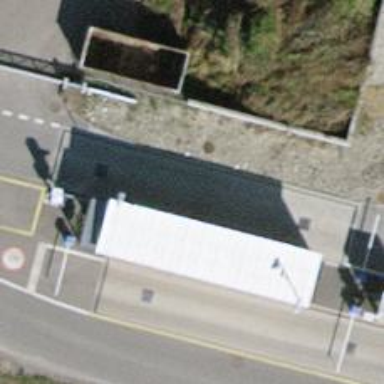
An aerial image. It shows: Weighbridge facility.